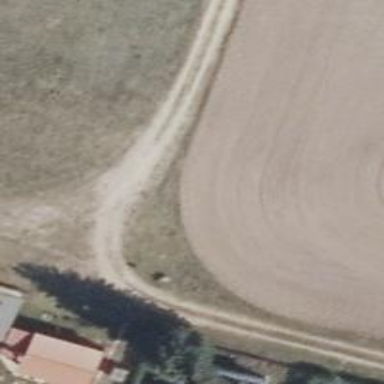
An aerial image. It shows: Service road with dirt surface. The track type is grade 3.